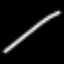
Label: line